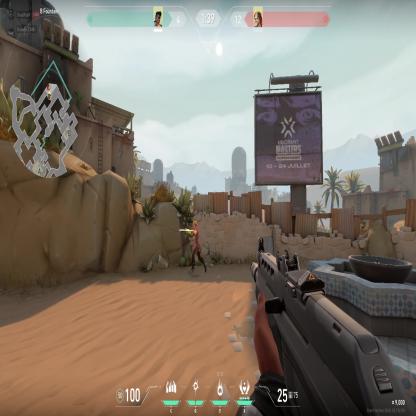
Label: enemy